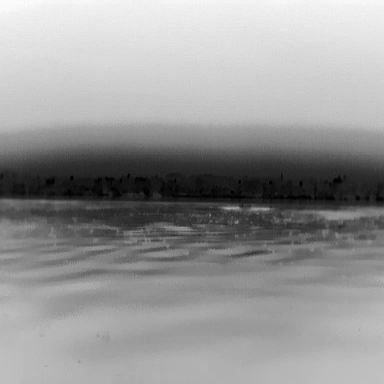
There is a canoe in the infrared image.